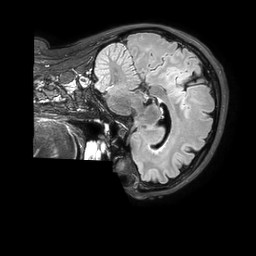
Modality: FLAIR
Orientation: sagittal
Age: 41
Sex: female
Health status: ill
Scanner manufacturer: philips
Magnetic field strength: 3 T
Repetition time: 4.8 s
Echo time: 0.34 s